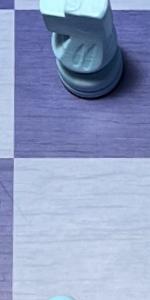
Label: Empty